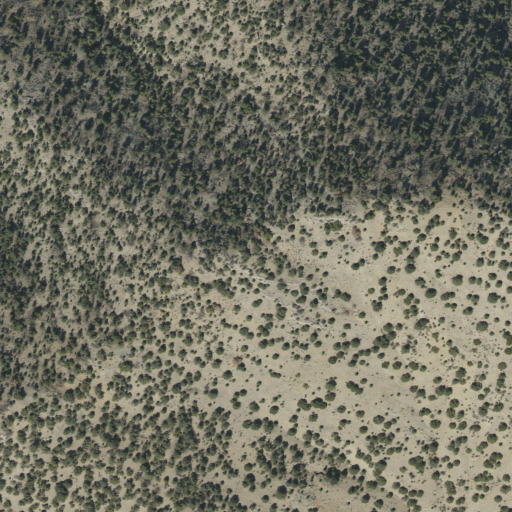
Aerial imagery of mountain in Utah named Ochre Mountain containing evergreen forest and shrub